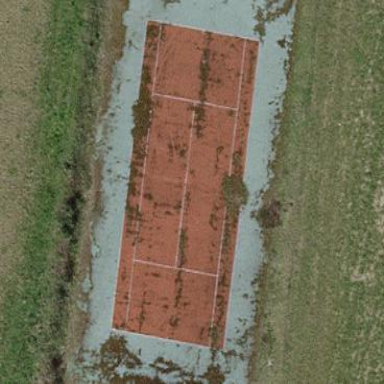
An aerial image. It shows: Tennis court on the leisure land pitch.